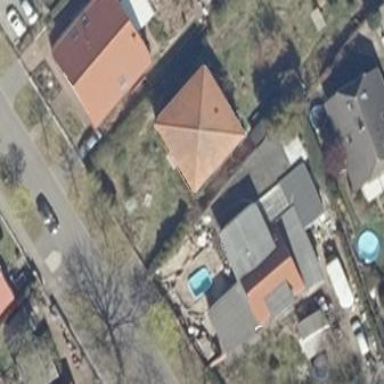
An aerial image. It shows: House with pyramidal roof shape.